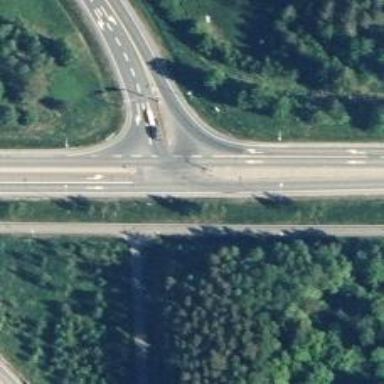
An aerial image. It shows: Asphalt road classified as trunk highway.